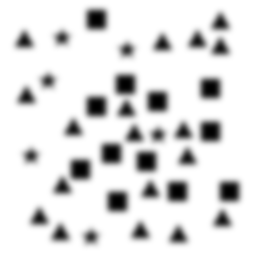
Squares: 12
Triangles: 18
Stars: 6
Total shapes: 36